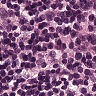
Metastatic tissue present: no